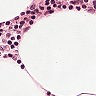
Metastatic tissue present: no